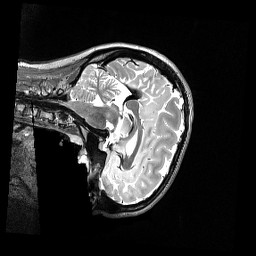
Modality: T2w
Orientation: sagittal
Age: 77
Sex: female
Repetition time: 3.2 s
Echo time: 0.563 s